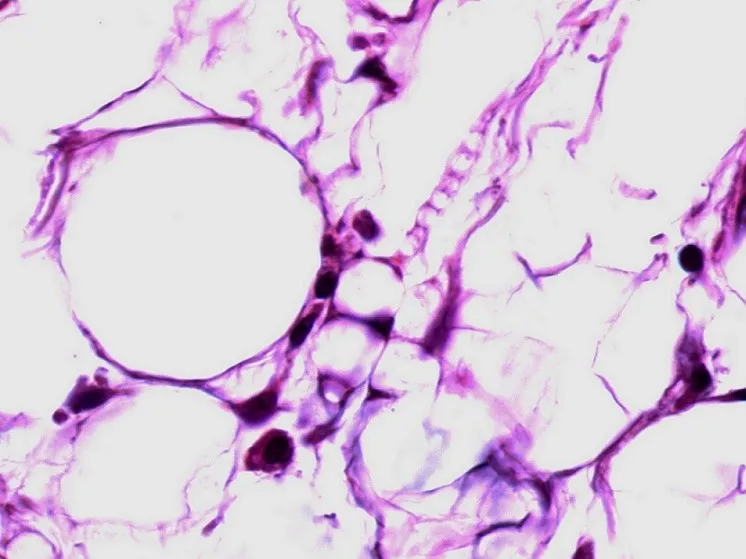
Lipoblasts are present within the adipocytic proliferation (HEx400).
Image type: pathology (h&e)